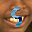
Label: 5